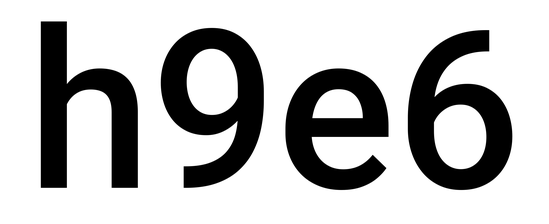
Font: Roboto_Medium